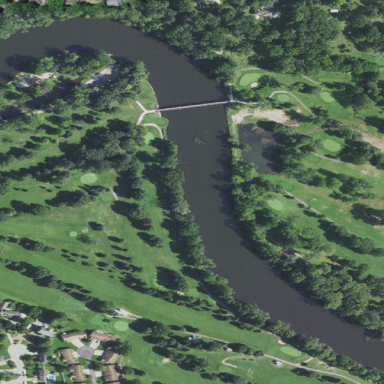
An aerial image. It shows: Golf course surrounded by greenery.